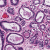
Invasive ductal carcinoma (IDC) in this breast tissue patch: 0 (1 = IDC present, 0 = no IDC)